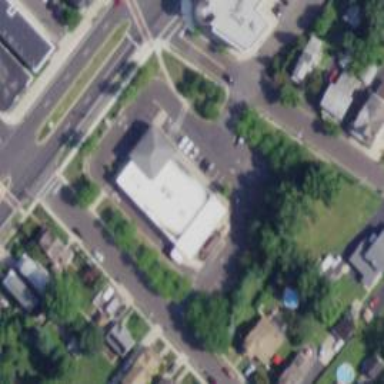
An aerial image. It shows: Pharmacy providing healthcare services.